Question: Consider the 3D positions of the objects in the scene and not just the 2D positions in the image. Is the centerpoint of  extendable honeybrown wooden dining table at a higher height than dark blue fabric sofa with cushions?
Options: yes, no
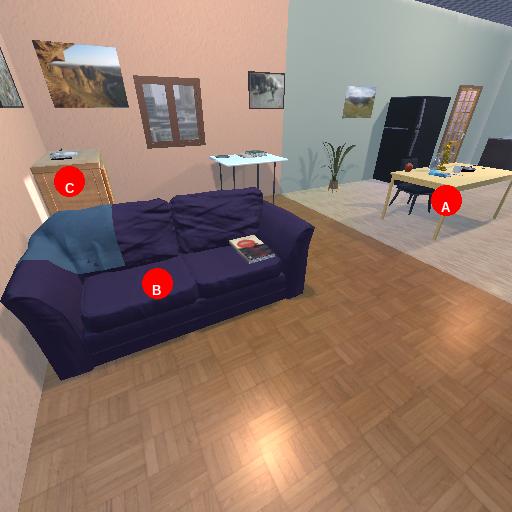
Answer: yes